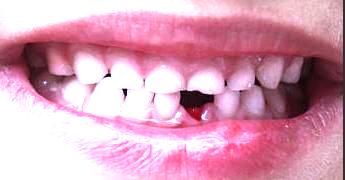
Condition: hypodontia